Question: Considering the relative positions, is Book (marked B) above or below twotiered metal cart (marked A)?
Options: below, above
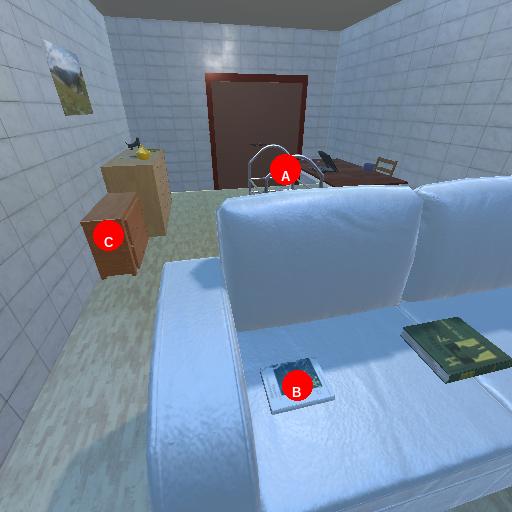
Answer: below